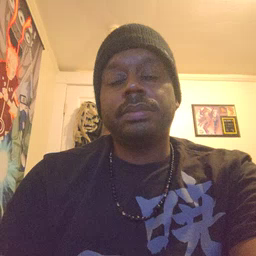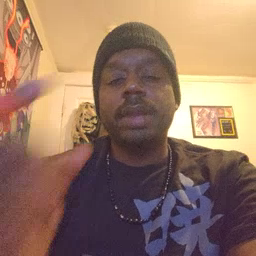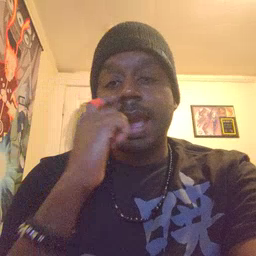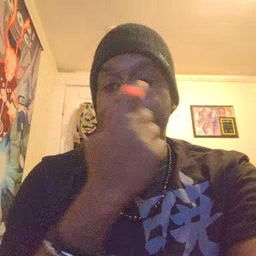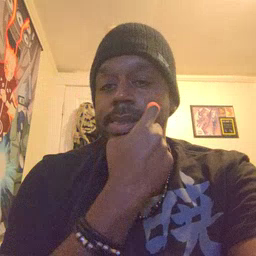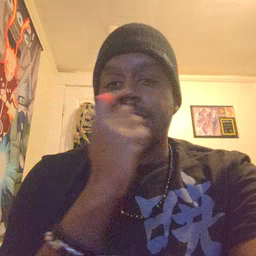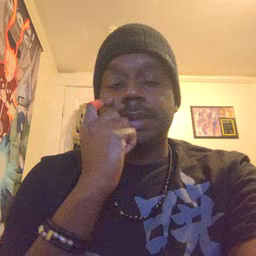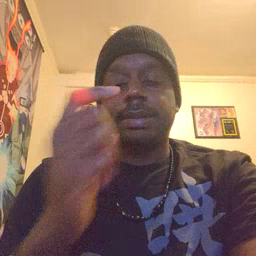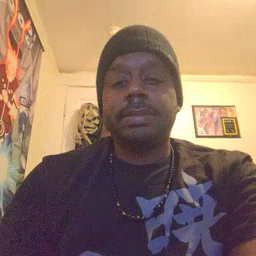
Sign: eye